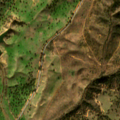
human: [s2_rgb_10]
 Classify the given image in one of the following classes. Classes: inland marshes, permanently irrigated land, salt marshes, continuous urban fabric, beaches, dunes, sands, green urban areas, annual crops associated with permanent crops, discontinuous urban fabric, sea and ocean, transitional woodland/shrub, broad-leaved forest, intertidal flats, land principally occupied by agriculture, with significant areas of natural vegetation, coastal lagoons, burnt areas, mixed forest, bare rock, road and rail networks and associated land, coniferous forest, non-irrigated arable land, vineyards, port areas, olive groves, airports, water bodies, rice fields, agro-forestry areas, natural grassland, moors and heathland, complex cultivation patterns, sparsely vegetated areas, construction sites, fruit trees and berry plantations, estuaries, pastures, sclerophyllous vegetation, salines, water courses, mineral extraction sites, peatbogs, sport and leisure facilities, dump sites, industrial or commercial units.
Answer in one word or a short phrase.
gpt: non-irrigated arable land, agro-forestry areas, broad-leaved forest, transitional woodland/shrub